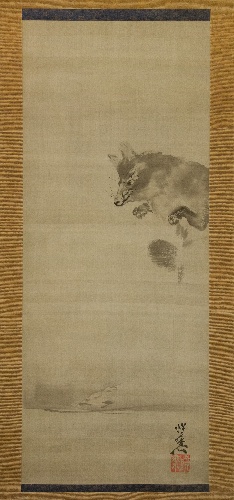
Artist: Kawanabe Kyōsai 河鍋暁斎
Artist bio: Japanese, 1831–1889
Date: late 19th century
Object type: Hanging scroll
Classification: Paintings
Medium: Hanging scroll; ink on silk
Culture: Japan
Period: Meiji period (1868–1912)
Dimensions: 49 3/8 x 19 1/2 in. (125.4 x 49.5 cm)
Department: Asian Art
Credit line: The Howard Mansfield Collection, Purchase, Rogers Fund, 1936
Accession year: 1936
Repository: Metropolitan Museum of Art, New York, NY
Tags: Animals